Interaction volume radius: 5 \u00c5
Interaction volume height: 10 \u00c5
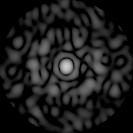
Disorder parameter: 0.8335